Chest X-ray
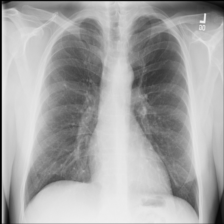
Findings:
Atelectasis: negative
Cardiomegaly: negative
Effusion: negative
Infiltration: negative
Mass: negative
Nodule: negative
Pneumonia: negative
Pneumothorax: negative
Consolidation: negative
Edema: negative
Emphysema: negative
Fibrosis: negative
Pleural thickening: negative
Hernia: negative